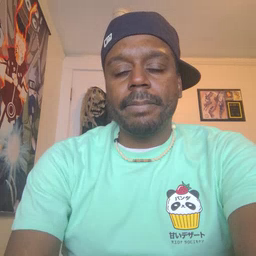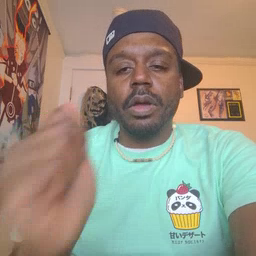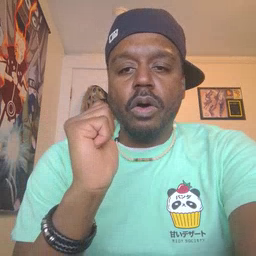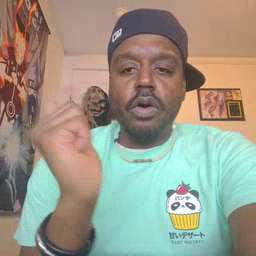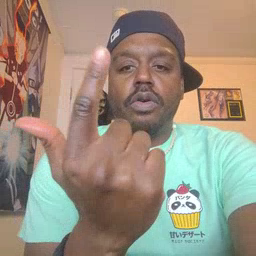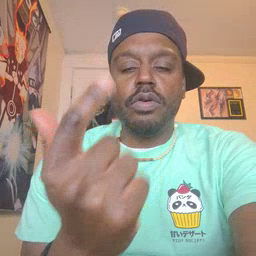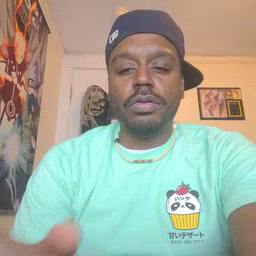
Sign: all